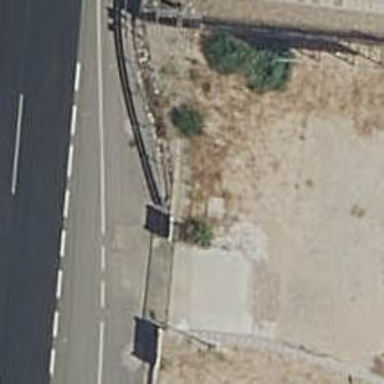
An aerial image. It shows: Gate.